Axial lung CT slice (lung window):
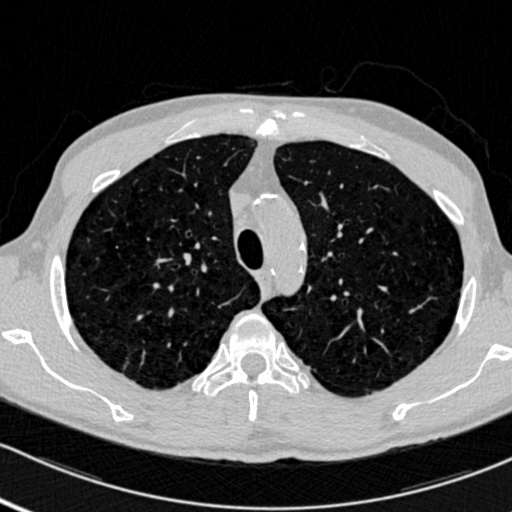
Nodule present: no